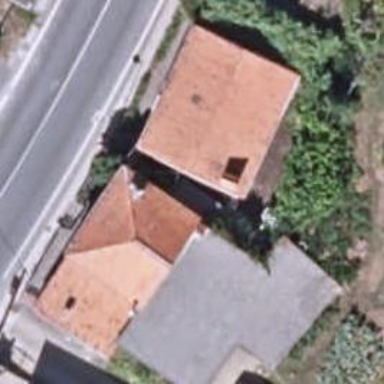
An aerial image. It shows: Simple and straightforward house.